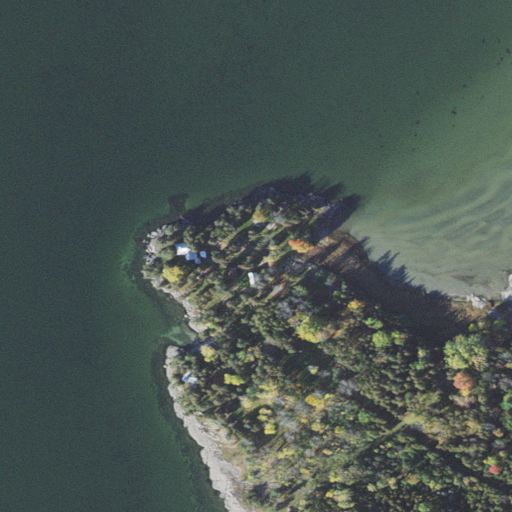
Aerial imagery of cape in Vermont named Jackson Point containing open water, herbaceous wetlands, evergreen forest, open development, woody wetlands, low intensity development, and medium intensity development